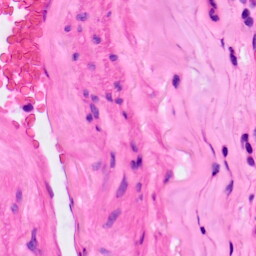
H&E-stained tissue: Lung